Question: I want to resize the images to fixed width and height (i.e. 150px). However, theres a problem, if there is lots of difference in height and width of original photo (for example, panoramic photo), the resized thumbnail looks bad. Is there any any smart solution to resize the photos to a fixed width and height? For example, please have a look at this
image:

Here's my code:
'''
<?php
$params = getimagesize($tempFile);
$width = $params[0];
$height = $params[1];
$newwidth=150;
$newheight= 150;
$tmp=imagecreatetruecolor($newwidth,$newheight);
imagecopyresampled($tmp,$src,0,0,0,0,$newwidth,$newheight,$width,$height);
imagejpeg($tmp,$img_name,80);
imagedestroy($src);
imagedestroy($tmp);
?>
'''
Is there any smart way to resize the images in smart way?
Thanks.
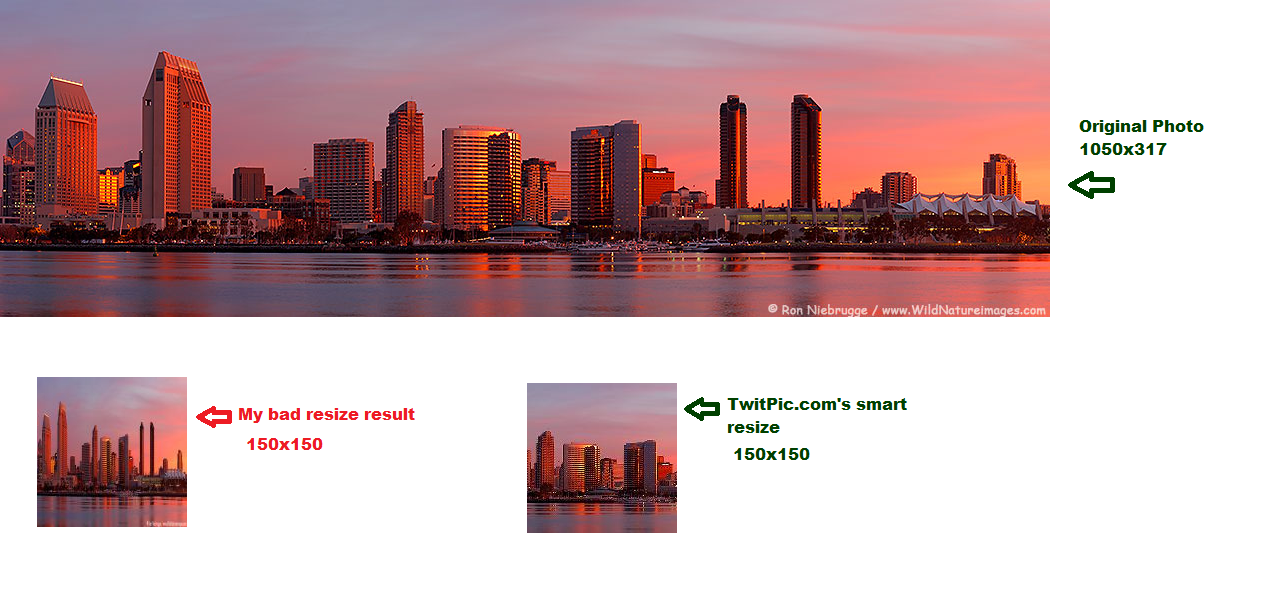
Answer: There's a smart solution, it's called , and if your server supports ImageMagick, you do it like this:
'''
<?php
$im = new Imagick( 'image.jpg' );
$im->liquidRescaleImage( 600, 100, 3, 25 );
header( 'Content-Type: image/jpg' );
echo $im;
?>
'''
Or alternatively, if it doesn't support, use exec() () in order to pass image as an argument to executable which can perform seam carving.
BTW it looks like twitpic just crop's the squared image extract.
In one of my previous projects I used following code:
'''
if ($image->width > $image->height){
//crop image in proportions 4/3, then resize to 500x300 (or proportionally lower resolution),
//sharp it a little and decrease quality.
//I used one of the Yii framework extensions.
$image->crop($image->width, $image->width/4*3)->resize(500, 300, Image::WIDTH)->sharpen(15)->quality(75);
}
'''